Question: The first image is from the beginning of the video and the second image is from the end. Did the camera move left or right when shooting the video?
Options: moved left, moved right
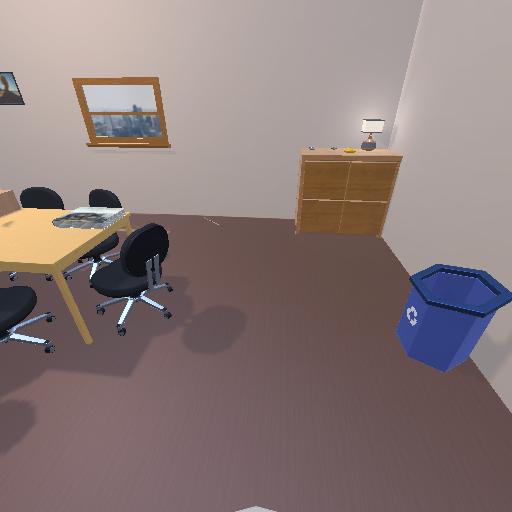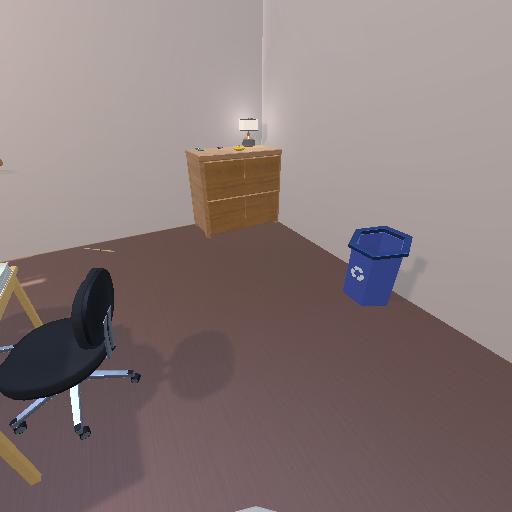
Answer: moved left